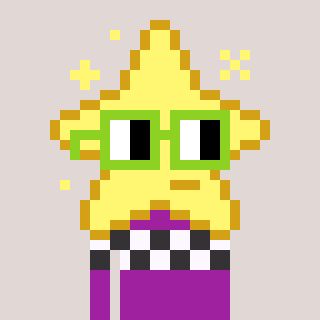
a pixel art character with square light green glasses, a star-shaped head and a magenta-colored body on a warm background